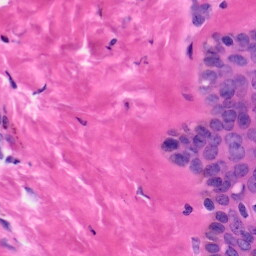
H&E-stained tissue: Skin